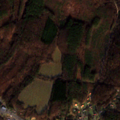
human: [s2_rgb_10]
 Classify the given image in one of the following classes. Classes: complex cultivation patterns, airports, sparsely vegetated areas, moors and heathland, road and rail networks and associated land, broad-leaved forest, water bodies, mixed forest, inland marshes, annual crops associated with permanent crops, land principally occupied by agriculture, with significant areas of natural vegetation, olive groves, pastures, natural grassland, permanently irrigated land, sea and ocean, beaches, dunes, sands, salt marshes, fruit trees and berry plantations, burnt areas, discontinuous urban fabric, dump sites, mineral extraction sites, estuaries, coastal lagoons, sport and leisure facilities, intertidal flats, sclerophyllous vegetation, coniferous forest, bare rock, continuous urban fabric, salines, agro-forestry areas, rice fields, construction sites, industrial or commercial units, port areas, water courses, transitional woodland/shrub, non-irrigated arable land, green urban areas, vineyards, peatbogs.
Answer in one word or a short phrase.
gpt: discontinuous urban fabric, non-irrigated arable land, pastures, broad-leaved forest, mixed forest, transitional woodland/shrub